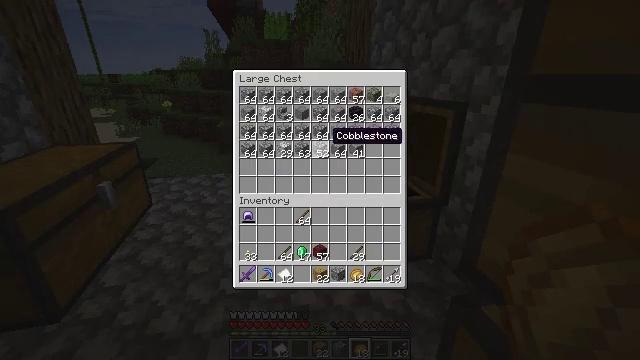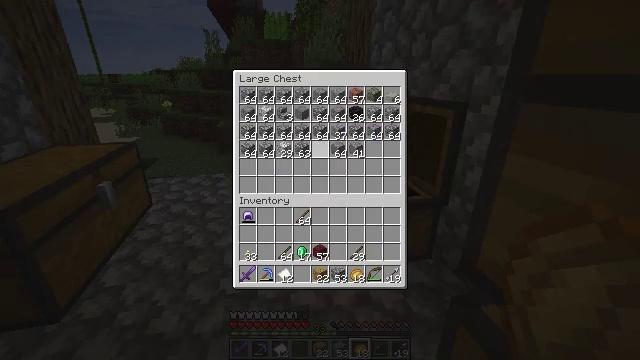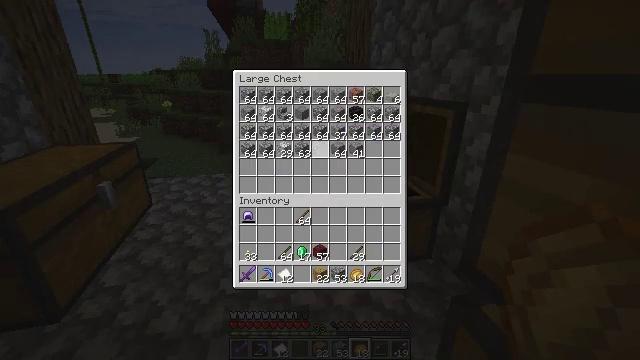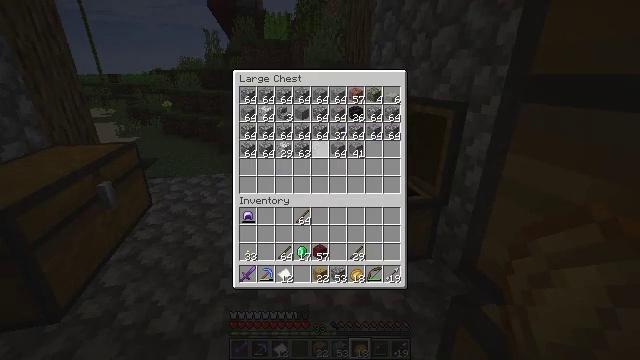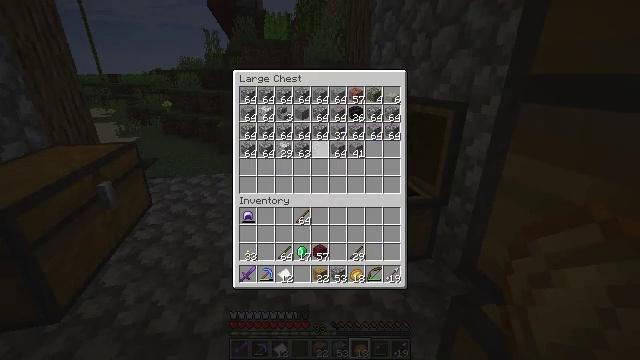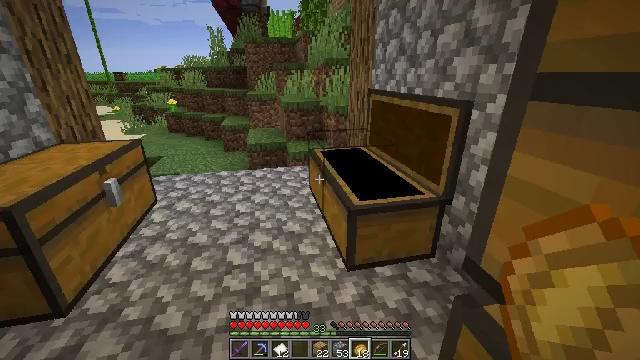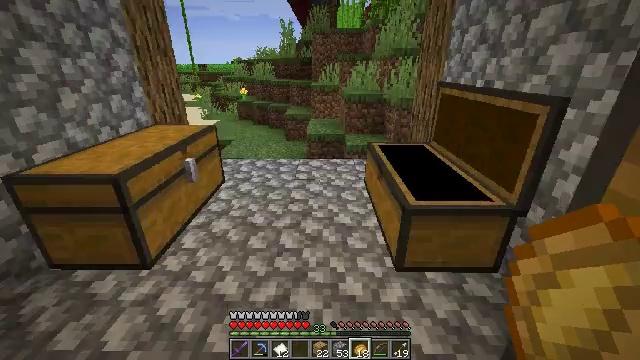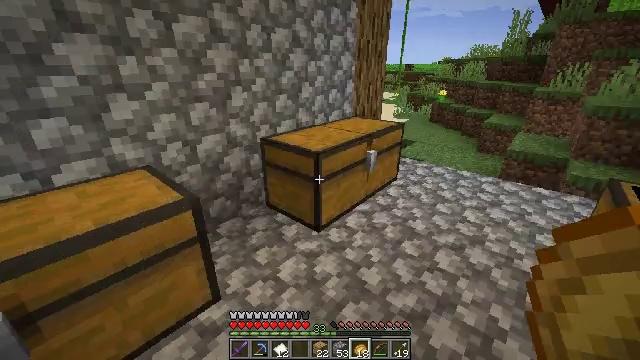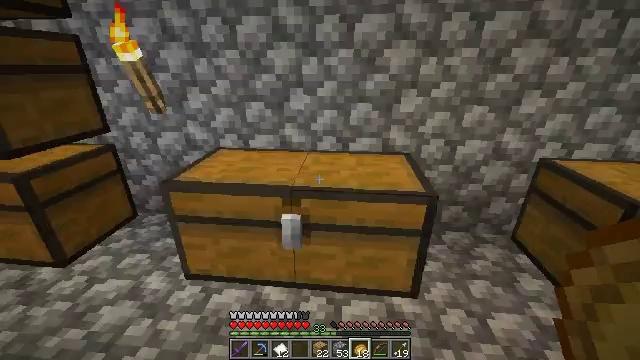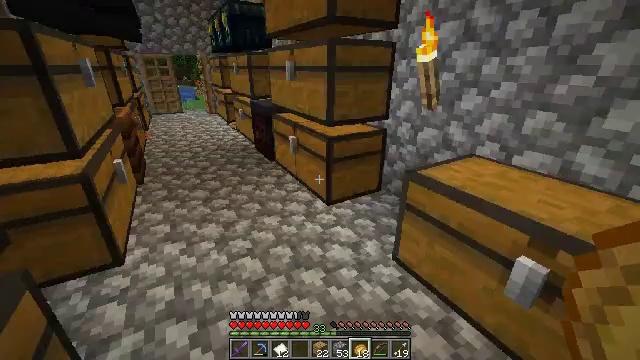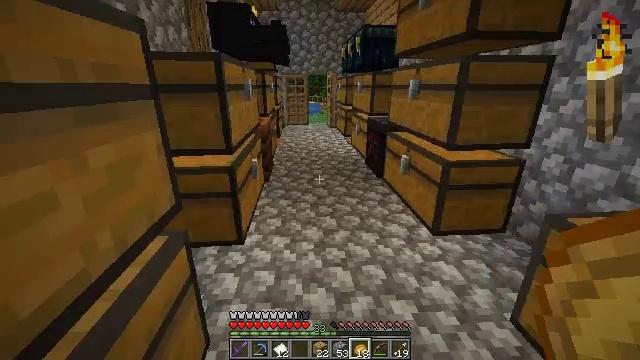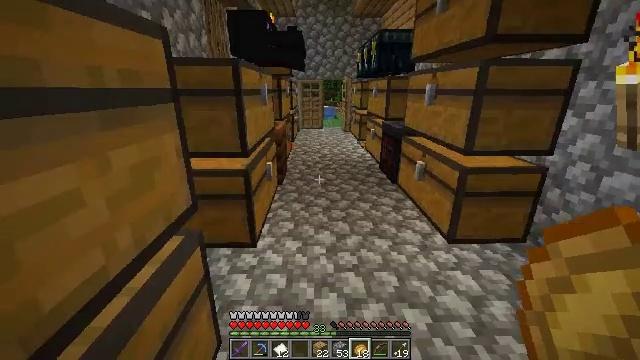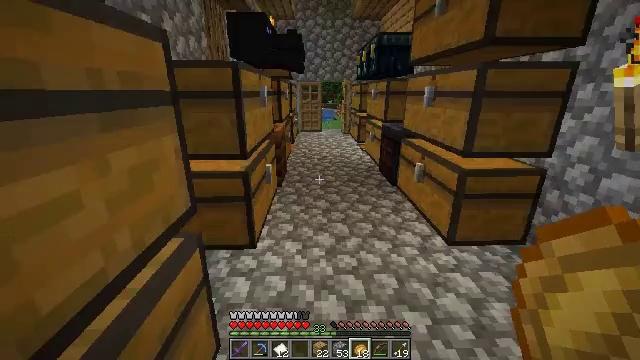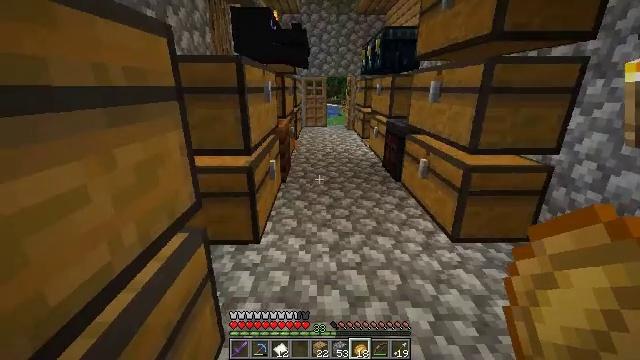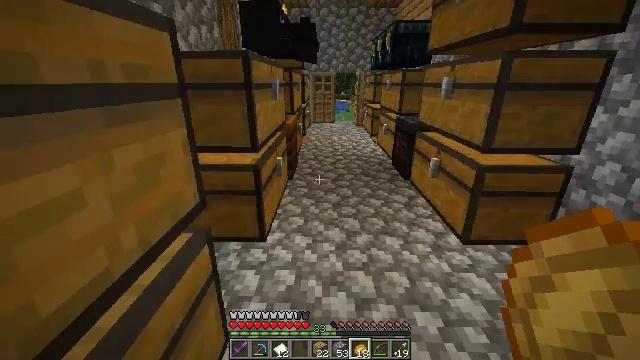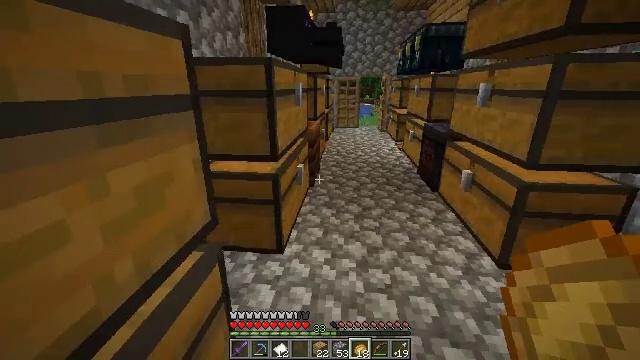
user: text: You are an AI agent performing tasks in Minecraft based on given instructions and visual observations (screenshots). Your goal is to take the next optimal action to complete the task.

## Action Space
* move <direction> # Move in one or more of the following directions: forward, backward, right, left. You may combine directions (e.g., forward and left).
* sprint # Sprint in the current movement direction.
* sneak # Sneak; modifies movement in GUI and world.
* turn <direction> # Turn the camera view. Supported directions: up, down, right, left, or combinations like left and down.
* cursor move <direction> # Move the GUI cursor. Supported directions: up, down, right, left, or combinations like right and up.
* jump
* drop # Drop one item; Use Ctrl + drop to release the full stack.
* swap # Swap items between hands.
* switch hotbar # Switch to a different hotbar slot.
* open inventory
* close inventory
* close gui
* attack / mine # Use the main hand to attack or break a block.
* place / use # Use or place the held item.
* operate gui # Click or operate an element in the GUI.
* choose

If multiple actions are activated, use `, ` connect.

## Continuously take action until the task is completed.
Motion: motion action
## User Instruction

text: Combine the necessary materials to craft a fletching table.
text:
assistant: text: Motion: sneak, choose
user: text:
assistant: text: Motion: sneak, choose
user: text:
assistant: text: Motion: sneak
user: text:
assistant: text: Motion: sneak
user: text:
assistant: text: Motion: sneak
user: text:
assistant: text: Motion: turn left and down, close gui
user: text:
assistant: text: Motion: turn left
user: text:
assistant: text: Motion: turn left
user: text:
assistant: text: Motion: turn left
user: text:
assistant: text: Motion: turn left and up
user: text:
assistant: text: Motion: turn left
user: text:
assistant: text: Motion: no_op
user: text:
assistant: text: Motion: no_op
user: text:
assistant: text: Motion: move forward, turn left
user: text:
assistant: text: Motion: move forward, turn left
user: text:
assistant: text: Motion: turn right and up
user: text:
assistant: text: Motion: move forward, turn right and up
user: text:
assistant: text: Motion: move forward, turn right
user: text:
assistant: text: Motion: move forward, turn right
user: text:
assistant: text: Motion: move forward
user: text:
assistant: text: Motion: move forward, turn right
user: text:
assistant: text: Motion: move forward
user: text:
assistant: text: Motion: move forward
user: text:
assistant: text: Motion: move forward
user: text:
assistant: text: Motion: move forward
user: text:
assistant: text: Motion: move forward
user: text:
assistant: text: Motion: move forward
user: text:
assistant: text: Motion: move forward, jump
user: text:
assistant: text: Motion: move forward, turn right, jump
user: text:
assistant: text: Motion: move forward, turn right and down, jump